Question: I have tried many solutions now. However, I cannot get the compiler to approve setResult(int, intent) in my activity. I have started the activity with startActivityForResult.
Can you see the problem?
My code looks like this:
'''
networkServiceMessageReceiver = new BroadcastReceiver() {
@Override
public void onReceive(Context context, Intent intent) {
//TODO: Implement the methods that should be executed on validation results
PrinterData printerData = intent.getParcelableExtra(NetworkService.VALIDATE_PRINTER_RESULT);
if(printerData != null)
{
Intent data = new Intent();
data.putExtra(VALIDATE_PRINTER_RESULT, printerData);
setResult(RESULT_OK, data);
finish();
}
else
{
}
}
};
'''
Android Studio gives this error:

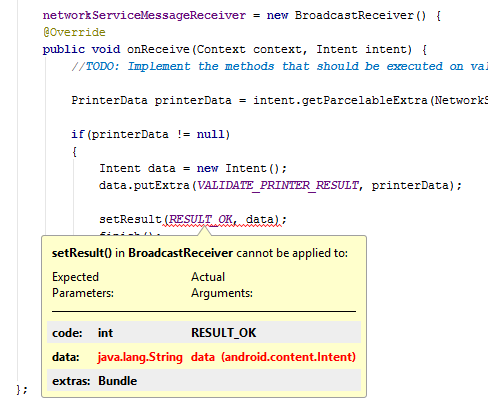
Answer: 'BroadcastReceiver' has its <URL> method, which takes three parameters, not two, and you probably want to use 'setResult' from the class 'Activity'. Reference it like:
'''
ActivityName.this.setResult(RESULT_OK, data);
'''
if the 'BroadcastReceiver' is declared inside an 'Activity'